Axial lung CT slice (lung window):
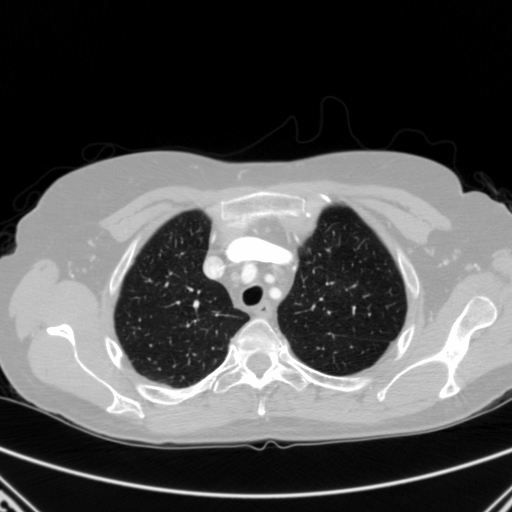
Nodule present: no